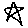
Label: star